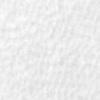
Label: no_change